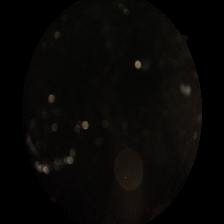
Diabetic retinopathy grade: Moderate